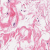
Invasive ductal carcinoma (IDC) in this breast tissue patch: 0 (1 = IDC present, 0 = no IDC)